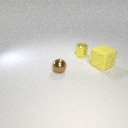
small brown metal sphere in front of large yellow rubber cube